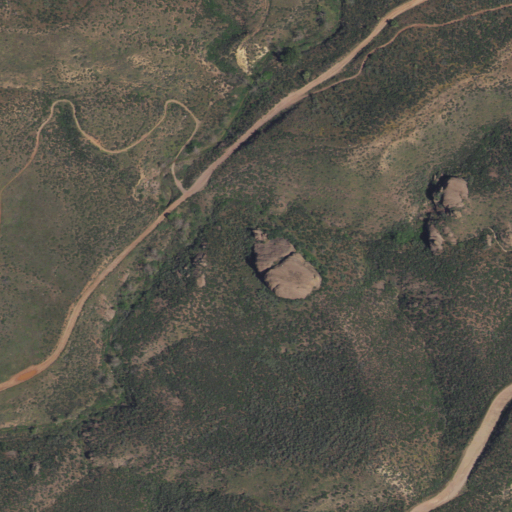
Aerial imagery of mountain in California named Table Rock containing shrub and open development